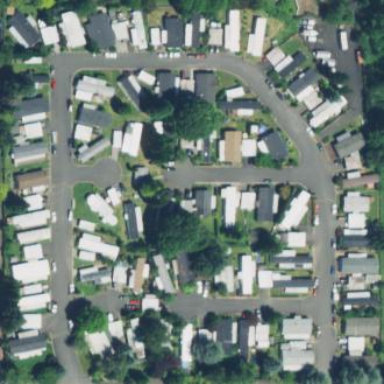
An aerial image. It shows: Residential area known as trailer park.